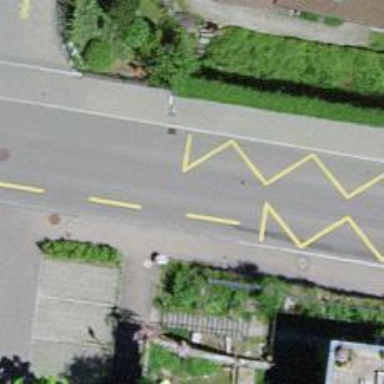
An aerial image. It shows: Public transport stop position.